Question: I am very new to fuzzy toolkit in R. I have been trying to create fuzzy function as show in the image.
I am using this function do represent time as list of four variables
1. Morning
2. Noon
3. Evening
4. Midnight
For any given time all four variables have a specific value. For instance when time in 3:00 AM we would have
Morning=0.5, Noon=0, Evening=0, Midnight=0.5
Also this is a cyclic membership function. the midnight variable wraps around 0:00 and 24:00
How could this be implemented in R using fuzzy toolkit. Thank you very much in advance.

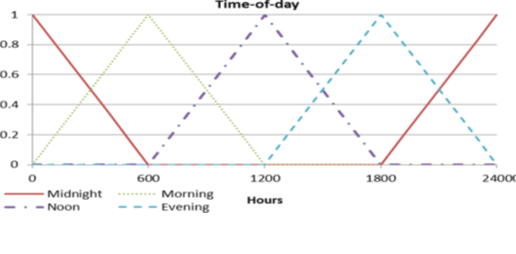
Answer: I guess a start would be
'''
FIS <- newFIS("daytest")
FIS <- addVar(FIS, "input", "daytime", 0:2400)
FIS <- addMF(FIS, "input", 1, triMF("Midnight", 0:2400, c(0,0,600,1)))
FIS <- addMF(FIS, "input", 1, triMF("Morning", 0:2400, c(0,600,1200,1)))
FIS <- addMF(FIS, "input", 1, triMF("Noon", 0:2400, c(600,1200,1800,1)))
FIS <- addMF(FIS, "input", 1, triMF("Evening", 0:2400, c(1200,1800,2400,1)))
FIS <- addMF(FIS, "input", 1, triMF("Mignight", 0:2400, c(1800,2400,2400,1)))
class(FIS)
plotMF(FIS, "input",1)
'''

The problem is that the documentation doesn't say anything explicitly about cyclic models, so it may be unlikely that it knows to wrap time around such that both midnights are the same. but by taking a peek at the object, it looks like you can somewwhat easily manipulate it such that you can make any shape you want. So i tried this
'''
FIS$inputList[[1]]$membershipFunctionList[[1]]$mfVals <-
FIS$inputList[[1]]$membershipFunctionList[[1]]$mfVals+
FIS$inputList[[1]]$membershipFunctionList[[5]]$mfVals
FIS$inputList[[1]]$membershipFunctionList[[1]]$mfType <- "wrapmf"
FIS$inputList[[1]]$membershipFunctionList[[5]]<-NULL
'''
Here I manually combined the two midnight values, changed the "type" so it doesn't accidentally try to reset it at any point or make any wrong assumptions based on the fact it thinks it's triangular, and then removed the second midnight category. Not it produces this plot

You can see that the first and last peaks are now both red (and there is no separate label for the second one). Based on the limited amount i've read, that should work.